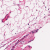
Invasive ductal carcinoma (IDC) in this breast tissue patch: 0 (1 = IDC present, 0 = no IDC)